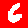
Digit: 6